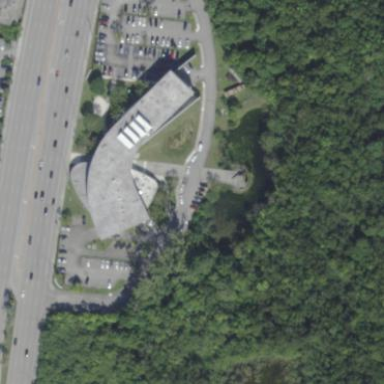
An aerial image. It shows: Courthouse building.